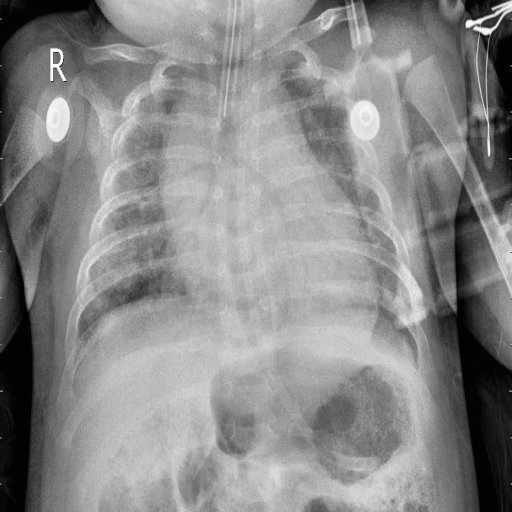
Finding: PNEUMONIA